The plot is a Morlet-wavelet scalogram of a rotor-rig vibration measurement. Based on the visible evidence, which rotor condition applies: normal, misalignment, unbalance, looseness?
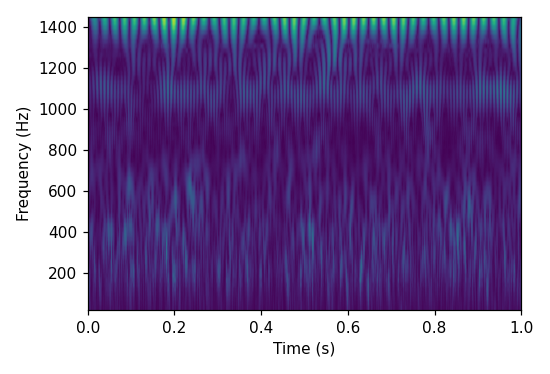
Answer: unbalance